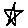
Label: star